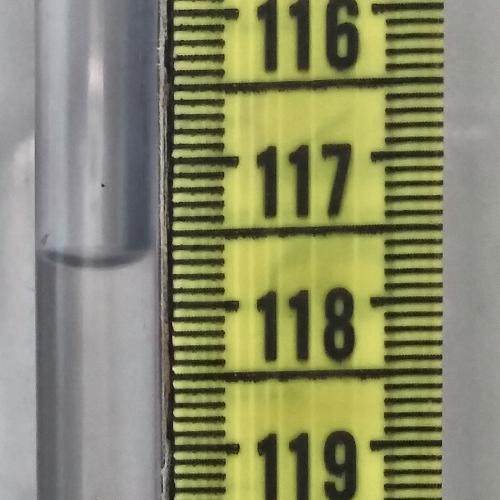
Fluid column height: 117.7 cm